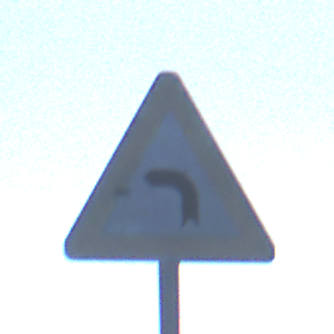
Verkehrszeichen: KurveLinks
Umgebung: Outdoor, Nature
Tageszeit: MorningAfternoon
Wetter: PartlyCloudy
Licht: Natural
Jahreszeit: NotSpecified
Kontrast: HighContrast